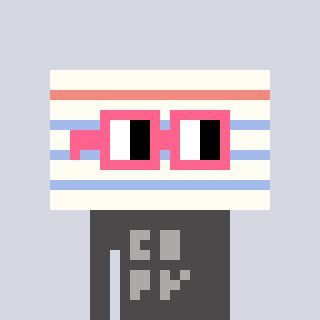
a pixel art character with square pink glasses, a empty notebook page-shaped head and a grayscale-colored body on a cool background